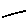
Label: line